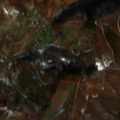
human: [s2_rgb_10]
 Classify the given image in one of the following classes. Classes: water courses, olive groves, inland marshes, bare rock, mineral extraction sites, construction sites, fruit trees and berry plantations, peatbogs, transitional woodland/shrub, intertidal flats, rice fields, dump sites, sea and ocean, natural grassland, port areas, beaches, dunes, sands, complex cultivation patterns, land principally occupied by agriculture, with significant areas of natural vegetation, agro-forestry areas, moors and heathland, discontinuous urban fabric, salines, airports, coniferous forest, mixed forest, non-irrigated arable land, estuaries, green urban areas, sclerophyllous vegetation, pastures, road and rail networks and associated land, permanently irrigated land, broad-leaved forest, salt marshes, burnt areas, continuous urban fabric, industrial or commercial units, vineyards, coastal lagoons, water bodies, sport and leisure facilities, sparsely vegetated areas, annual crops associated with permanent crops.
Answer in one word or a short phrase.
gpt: complex cultivation patterns, land principally occupied by agriculture, with significant areas of natural vegetation, broad-leaved forest